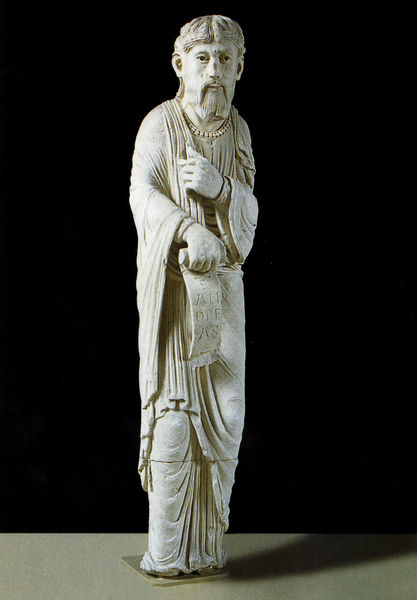
Titel: Hl. Andreas vom Grabmal des Hl. Lazarus
Standort: Autun
Institution: Musée Rolin
Schlagwörter: hand, kopf, mann, schatten, umhang, weiß, frisur, geste, haar, kleider, licht, marmor, mund, nase, schwarz, blick, tuch, rock, alt, bart, hemd, arme, augen, falten, gesicht, halten, mensch, sockel, stehen, stein, vollbart, ärmel, hals, herr, hände, portrait, figur, geistlicher, gewand, haare, mantel, frontal, lippen, locken, mittelscheitel, ohren, scheitel, skulptur, statue, beine, schrift, papier, haltung, kette, pupillen, aufrecht, faltenwurf, plastik, plinthe, podest, knie, foto, fotografie, photographie, antike, moses, unterhemd, verkniffen, text, statuette, ganzkörper, photo, rolle, farbfoto, papierrolle, jesus, antik, toga, schriftrolle, herz, gefasst, gips, schüchtern, aufnahme, mamor, plinte, statur, liste, atelieraufnahme, hyroglyphen, plump, schüsselfalte, röhrenfalten, hette, postest, festhalte, kopf augen